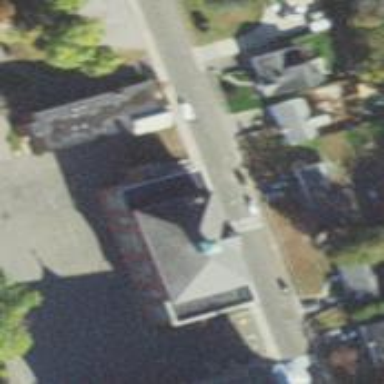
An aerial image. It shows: School.